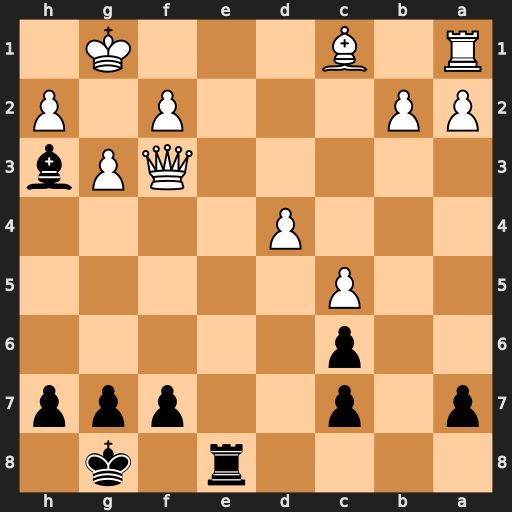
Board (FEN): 4r1k1/p1p2ppp/2p5/2P5/3P4/5QPb/PP3P1P/R1B3K1
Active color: b
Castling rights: -
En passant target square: -
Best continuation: Re1#